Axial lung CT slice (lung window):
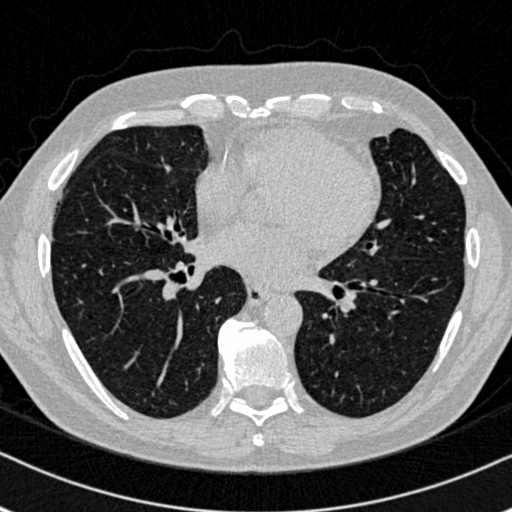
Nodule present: no